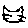
Label: cat